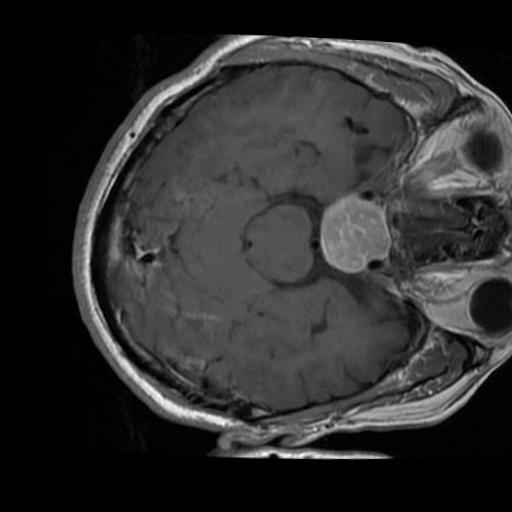
Label: brain_tumor